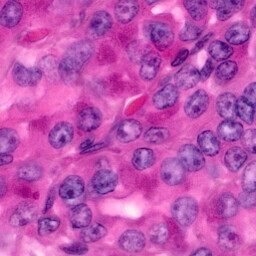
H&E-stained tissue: Pancreatic